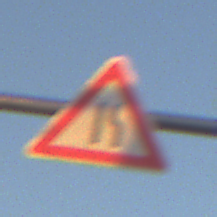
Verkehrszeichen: EinseitigVerengteFahrbahnRechts
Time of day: SunriseSunset
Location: Outdoor (Nature)
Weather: Clear
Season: NotSpecified
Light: Natural